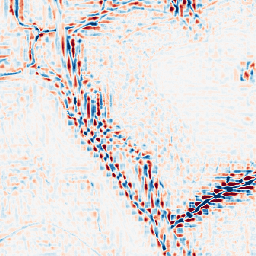
Category: wavelet
Decomposition family: wavelet_reverse_biorthogonal
Decomposition parameters: wavelet: rbio3.5
level: 3
Upsampling method: sinc_blackman
Upsampling parameters: scale: 2
kernel_size: 8
Upsampling scale: 2